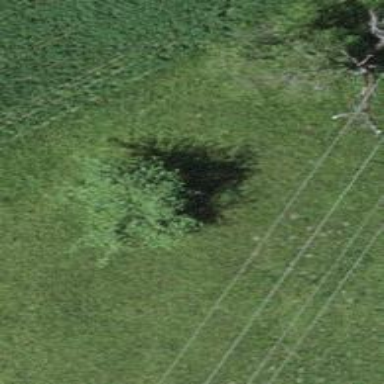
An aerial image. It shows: Urban tree with broadleaved deciduous leaves.